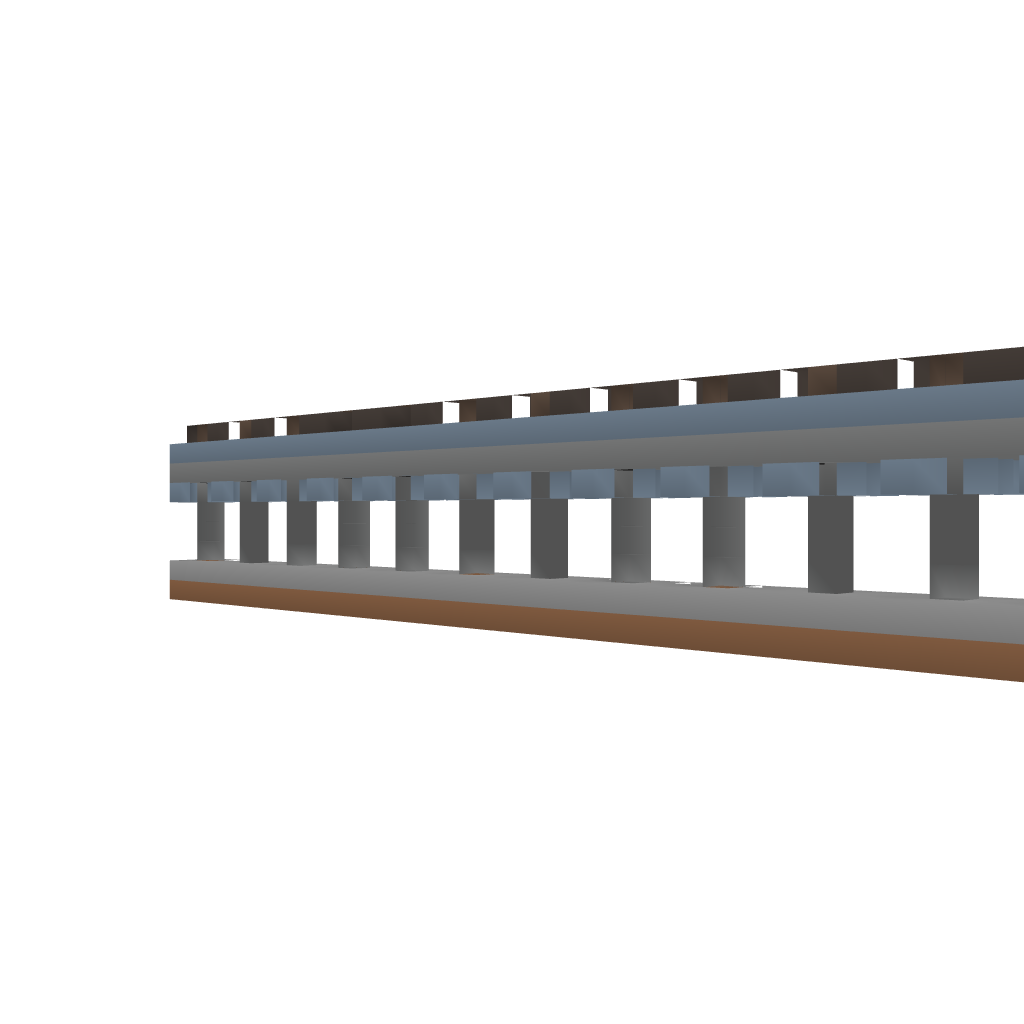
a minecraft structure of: Simple Minecart Bridge #1 Straight Rail